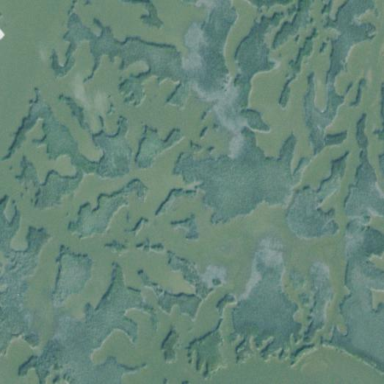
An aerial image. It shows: Marshy wetland area.